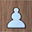
Piece: wP